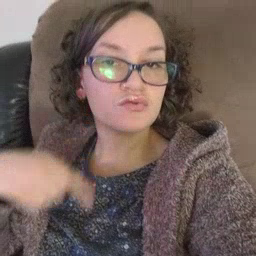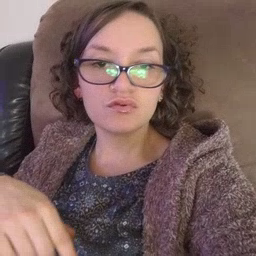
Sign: ear